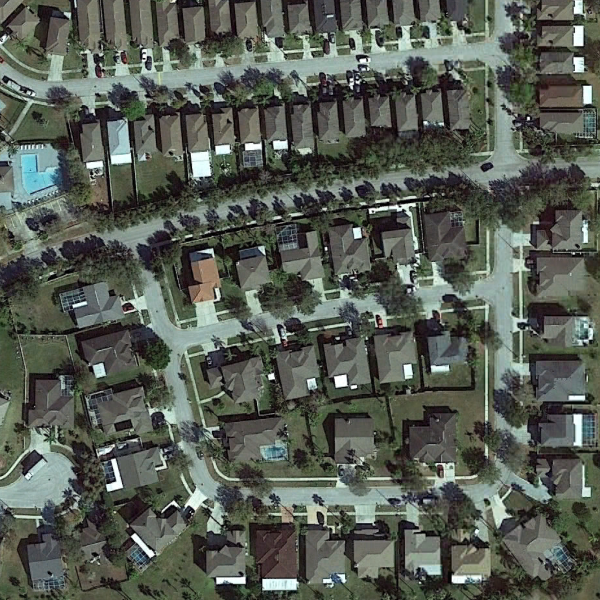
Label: DenseResidential